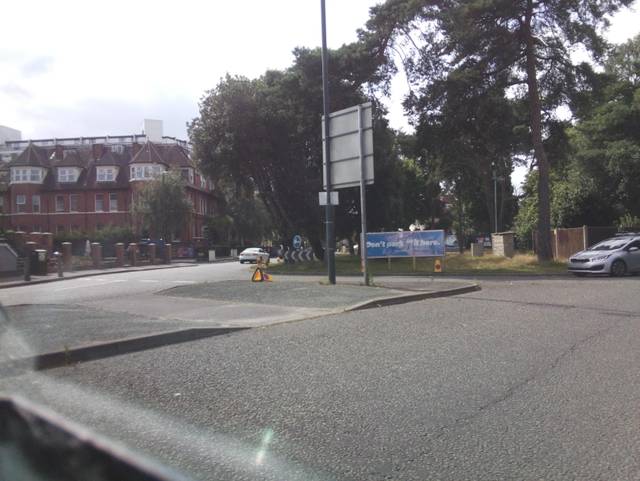
Region: United Kingdom
Coordinates: 50.717, -1.887